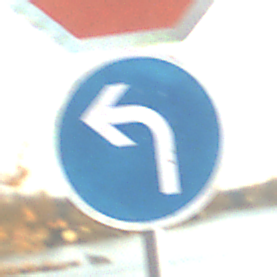
Verkehrszeichen: VorgeschriebeneFahrtrichtungLinks
Zusatzzeichen oben: Stop
Umgebung: Outdoor, RoadRail
Tageszeit: SunriseSunset
Wetter: PartlyCloudy
Licht: Natural
Jahreszeit: NotSpecified
Kontrast: HighContrast